Question: I have an interesting (to me anyway) problem. I am working on OpenServo.org for V4 and I am trying to determine the length of an arc of travel and its direction.
I have a magnetic encoder that returns the position of the shaft from 0 to 4095.
The servo has two logical end points, call them MAX and MIN which are set in software and can be changed at any time, and the shaft must rotate (i.e. travel) on one arc between the MAX and MIN positions. For example in the picture the blue arc is valid but the red is not for all travel between and including MIN and MAX.
I am trying to work out a simple algorithm using only integer math that can tell me the distance between any two points A and B that can be anywhere on the circumference, bounded by MIN and MAX and with either A as the current place and B is the target position, or B is the current place and A is the target (which is denoted by a negative distance from B to A). Note the side I allowed to travel is known, it is either "red" or "blue".
The issue is when the 4095/0 exists in the ARC, then the calculations get a bit interesting.

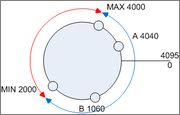
Answer: Here's a simple algorithm:
'''
#include <stdio.h>
#include <stdlib.h>
#include <stdbool.h>
int rotate_diff(int a, int b, bool * clockwise);
int main(void) {
int degrees_rotated, a, b;
bool clockwise;
a = 4040;
b = 1060;
degrees_rotated = rotate_diff(a, b, &clockwise);
printf("A = %d, B = %d, rotation = %d degrees, direction = %s
",
a, b, degrees_rotated,
(clockwise ? "clockwise" : "counter-clockwise"));
return EXIT_SUCCESS;
}
int rotate_diff(int a, int b, bool * clockwise) {
static const int min = 2000;
if ( a <= min ) {
a += 4096;
}
if ( b <= min ) {
b += 4096;
}
int degrees_rotated = b - a;
if ( degrees_rotated > 0 ) {
*clockwise = false;
} else {
degrees_rotated = -degrees_rotated;
*clockwise = true;
}
return degrees_rotated * 360 / 4096;
}
'''
Note that this gives you the degrees traveled, but not the distance traveled, since you don't tell us what dimensions of the shaft are. To get the distance traveled, obviously multiply the circumference by the degrees traveled divided by 360. If your points 0 through 4095 are some kind of known units, then just skip the conversion to degrees in the above algorithm, and change the variable names accordingly.